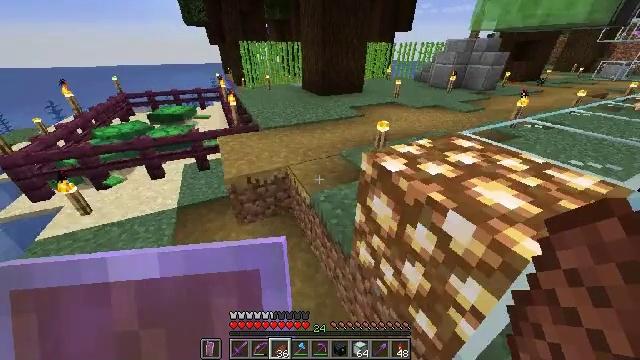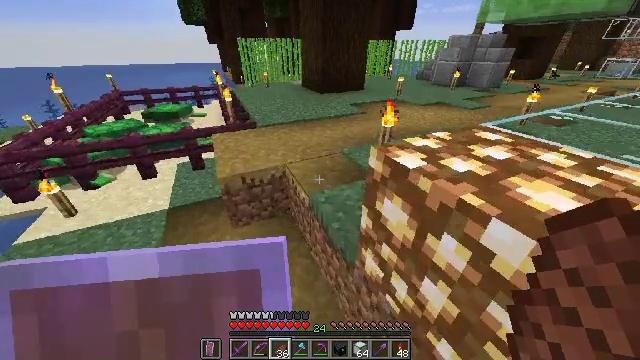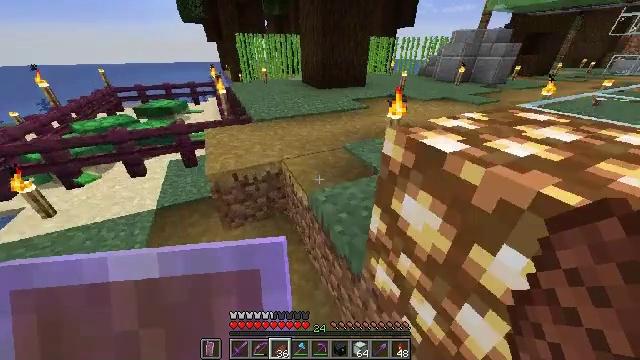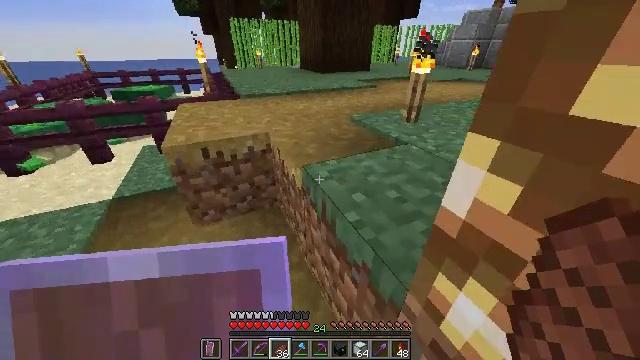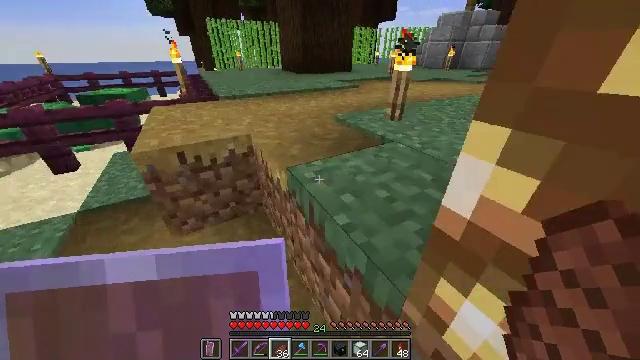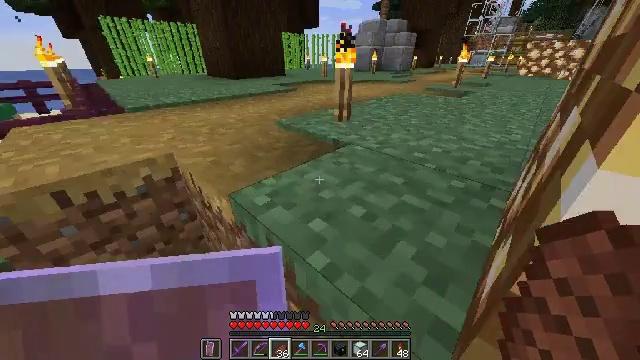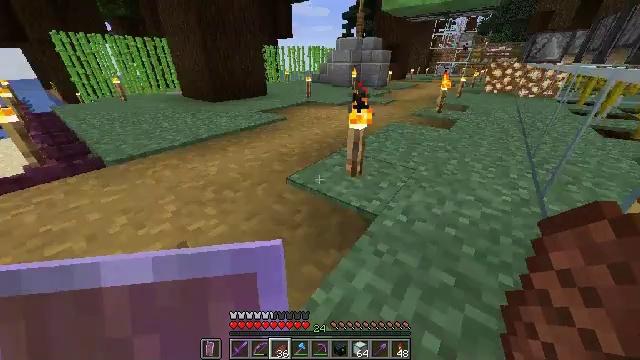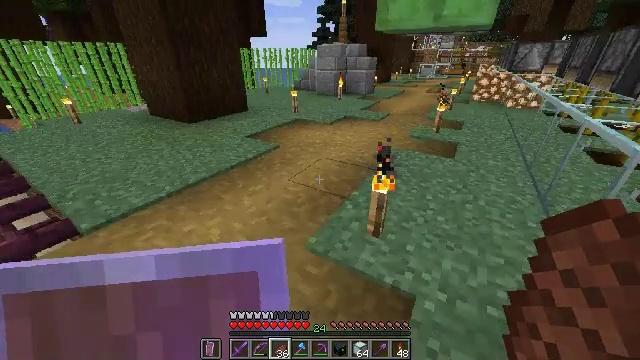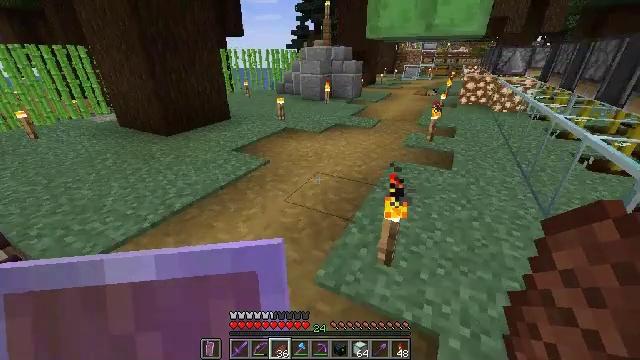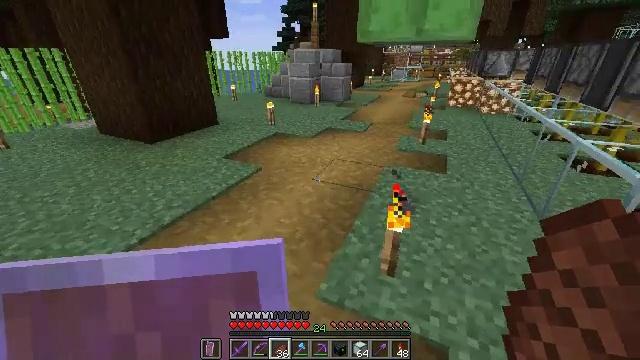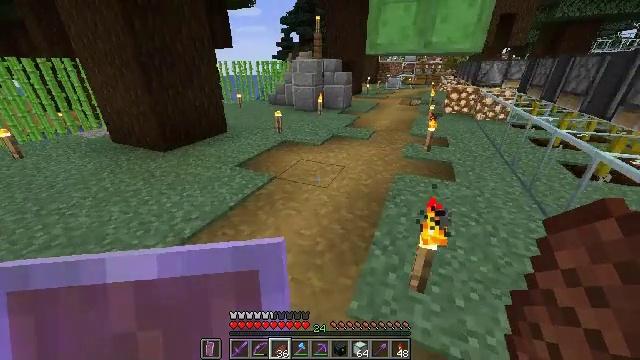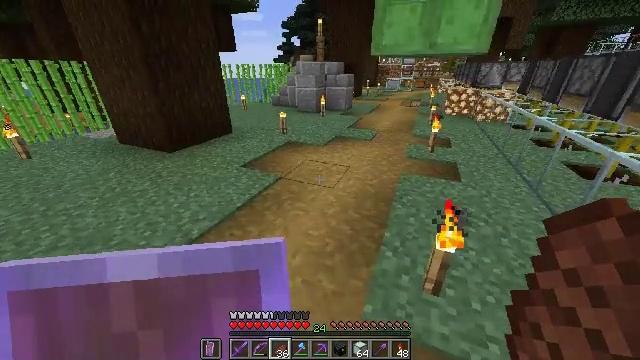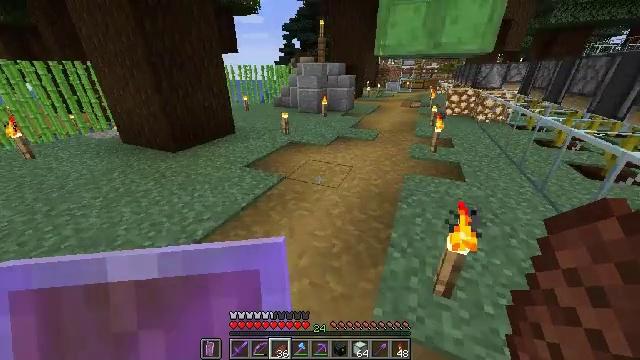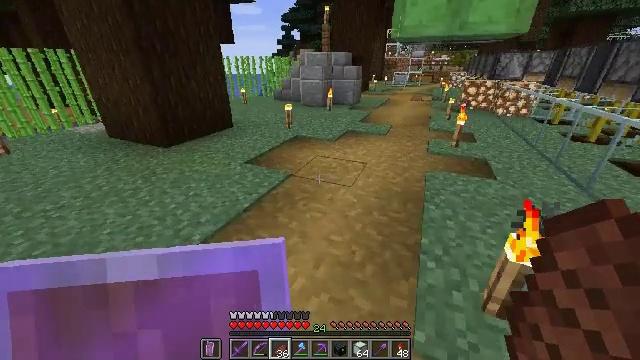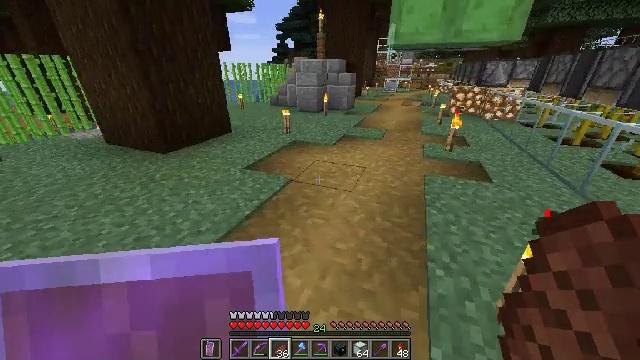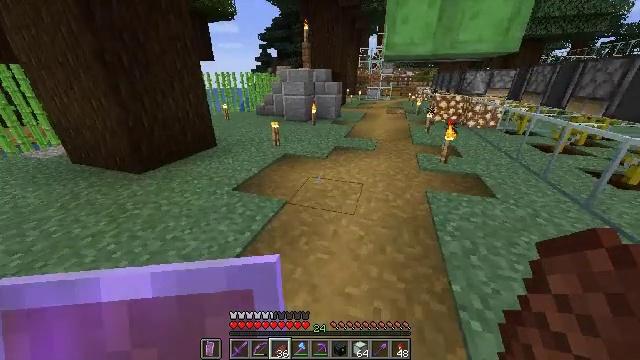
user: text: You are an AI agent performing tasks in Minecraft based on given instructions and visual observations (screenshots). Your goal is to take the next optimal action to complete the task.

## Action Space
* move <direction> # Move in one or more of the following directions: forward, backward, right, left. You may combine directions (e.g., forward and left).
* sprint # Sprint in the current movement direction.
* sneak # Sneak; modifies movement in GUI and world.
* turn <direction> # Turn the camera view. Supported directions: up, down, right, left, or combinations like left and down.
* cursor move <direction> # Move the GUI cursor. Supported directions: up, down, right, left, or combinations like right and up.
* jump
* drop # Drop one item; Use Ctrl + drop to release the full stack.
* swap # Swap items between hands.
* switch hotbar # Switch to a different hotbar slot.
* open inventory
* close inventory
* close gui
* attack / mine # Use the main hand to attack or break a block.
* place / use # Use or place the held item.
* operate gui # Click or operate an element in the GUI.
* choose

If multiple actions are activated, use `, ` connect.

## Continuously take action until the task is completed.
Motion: motion action
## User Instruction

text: Kill mobs.
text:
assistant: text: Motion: move forward, sprint
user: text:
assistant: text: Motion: move forward, sprint
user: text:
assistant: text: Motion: move forward, sprint
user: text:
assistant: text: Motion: move forward, sprint, turn right
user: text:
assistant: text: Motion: move forward, sprint, turn right and up, jump
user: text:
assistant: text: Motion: move forward, sprint, turn right, jump
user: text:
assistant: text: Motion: move forward, sprint, turn right, jump
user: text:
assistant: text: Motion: move forward, sprint, turn right, jump
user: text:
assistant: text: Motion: move forward, sprint, turn right, jump
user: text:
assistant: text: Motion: move forward, sprint
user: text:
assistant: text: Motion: move forward, sprint
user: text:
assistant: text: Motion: move forward, sprint
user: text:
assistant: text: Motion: move forward, sprint
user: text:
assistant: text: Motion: move forward, sprint, turn right
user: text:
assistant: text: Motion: move forward, sprint, turn right and up
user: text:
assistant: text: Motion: move forward, sprint, turn right and up
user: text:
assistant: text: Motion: move forward, sprint, turn right and up
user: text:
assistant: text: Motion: move forward, sprint
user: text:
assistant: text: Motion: move forward, sprint
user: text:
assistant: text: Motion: move forward, sprint, jump
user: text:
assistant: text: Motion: move forward, sprint, jump
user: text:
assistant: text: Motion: move forward, sprint, jump
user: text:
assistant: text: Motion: move forward, sprint, jump
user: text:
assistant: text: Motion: move forward, sprint
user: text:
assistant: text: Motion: move forward, sprint
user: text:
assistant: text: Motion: move forward, sprint
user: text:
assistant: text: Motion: move forward, sprint
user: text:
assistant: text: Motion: move forward, sprint
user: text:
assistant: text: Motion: move forward, sprint
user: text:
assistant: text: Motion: move forward, sprint